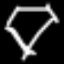
Label: diamond